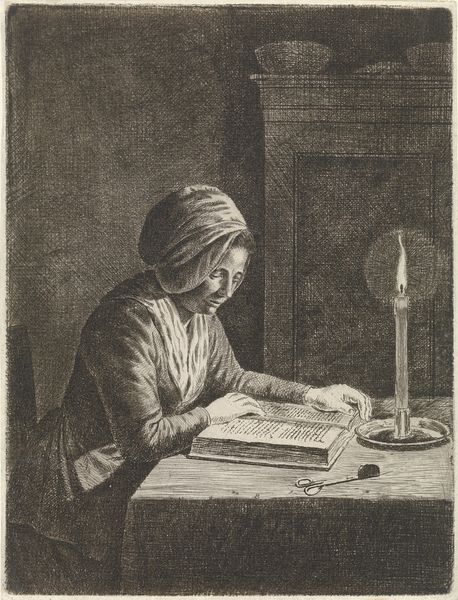
Titel: Donker vertrek met lezende vrouw
Künstler: Johannes Christiaan Janson
Standort: Amsterdam
Institution: Rijksmuseum
Schlagwörter: dunkel, weiß, frau, hut, kleid, licht, nacht, schwarz, stuhl, tisch, zeichnung, tuch, haube, dunkelheit, kopfbedeckung, schrift, schrank, lesen, kerze, schimmer, schere, buch, druck, schwarz-weiß, kerzenschein, schein, schüsseln, vertieft